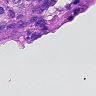
Metastatic tissue present: yes